Current action and preconditions to check: trajectory_clear

Your task: For each precondition in the list above, predict whether it will hold at this action.

Consider the current scene as observed from the mobile robot's camera, and analyze the predicted future states of all dynamic agents (e.g., people, animals, vehicles, or any moving entities) within the NEXT SECOND.

IMPORTANT: Only answer "very likely" if you are absolutely certain—based on strong, clear evidence—that a dynamic agent will violate the precondition in the predicted future state. Do NOT answer "very likely" for unlikely, ambiguous, or low-probability risks.

Ask yourself for each precondition: Is there a high probability, with clear and convincing evidence, that the predicted future states of any dynamic agent will interfere with the predicted future state of the currently executing action within the NEXT SECOND, causing that precondition to fail?

Assess the risk level based on these predictions. Use "likely" or "very likely" if motions create a clear risk of interference.

Use "neutral" or "improbable" if agents are nearby but their predicted paths are clearly diverging or non-conflicting.

Failure Risk Categories: "very improbable", "improbable", "neutral", "likely", "very likely"

Answer Format: Output ONLY the probability_of_failure value from these categories: "very improbable", "improbable", "neutral", "likely", "very likely"

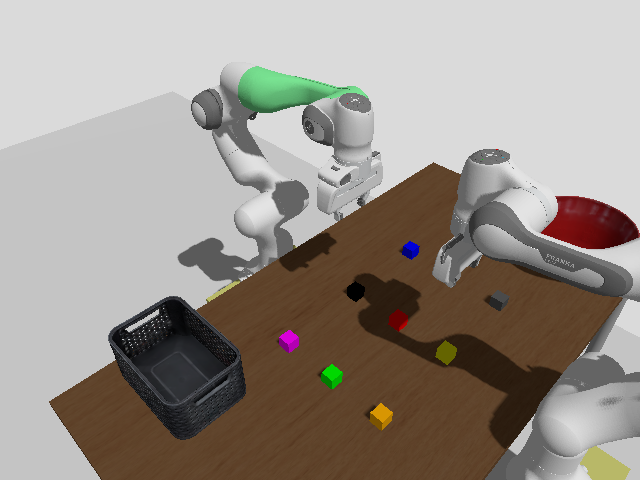

Answer: very improbable